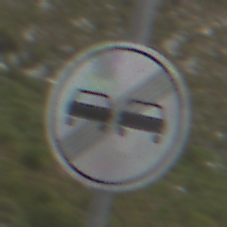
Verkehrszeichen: EndeUeberholverbot
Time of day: Midday
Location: Outdoor (Nature)
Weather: Overcast
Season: NotSpecified
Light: Natural